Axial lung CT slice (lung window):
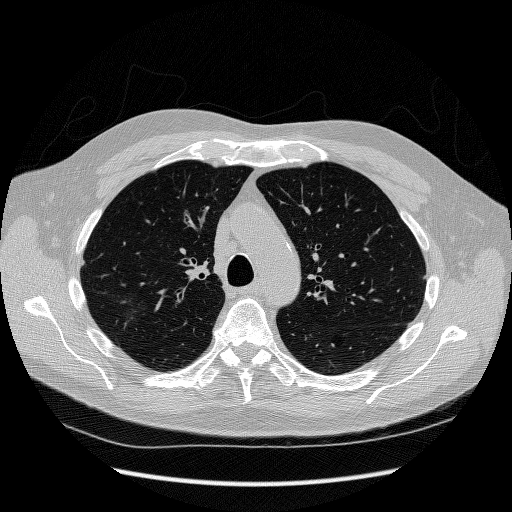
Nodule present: no